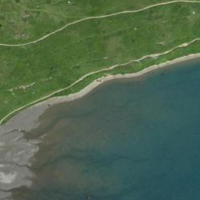
EUNIS habitat code: 26
Species observed at this site:
Parnassius phoebus